Interaction volume radius: 10 \u00c5
Interaction volume height: 15 \u00c5
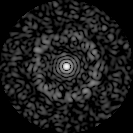
Disorder parameter: 0.8543